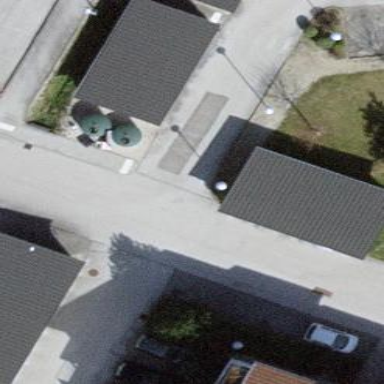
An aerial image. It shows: Group of garages.